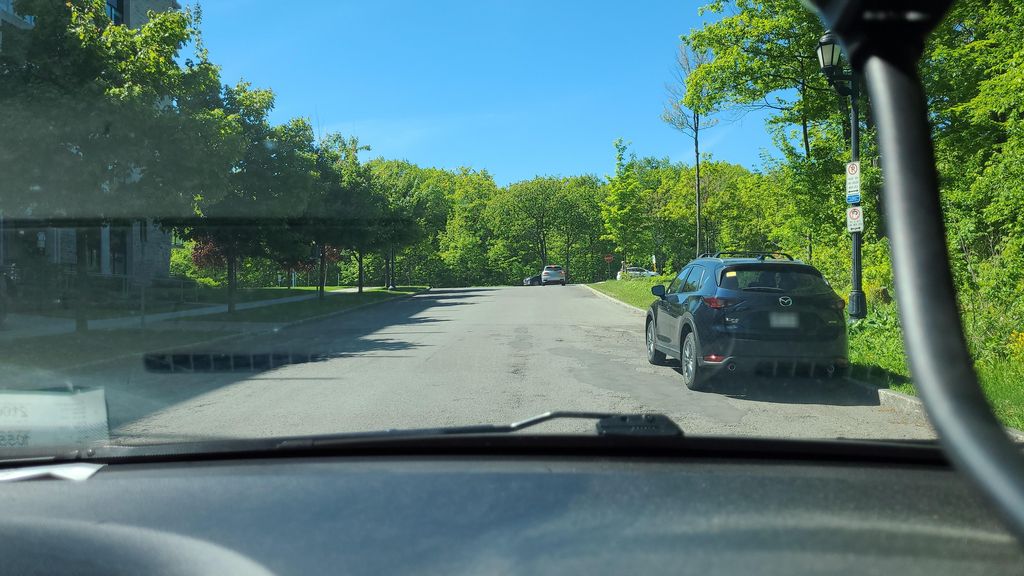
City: quebec_city